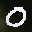
Label: 0